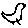
Label: bird